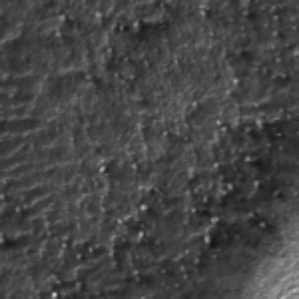
Label: frost